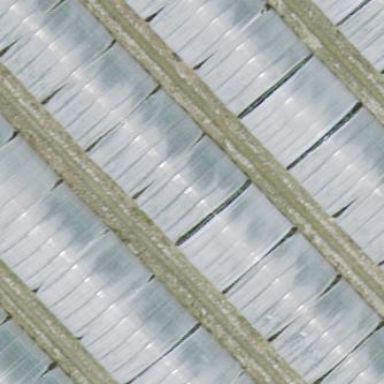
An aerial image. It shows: Greenhouse.